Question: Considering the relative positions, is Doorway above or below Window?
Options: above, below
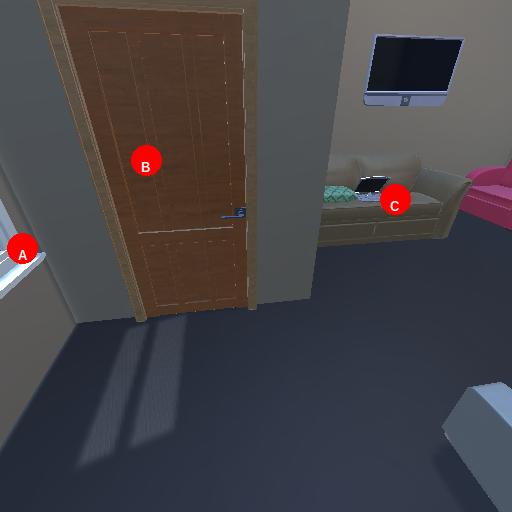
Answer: above